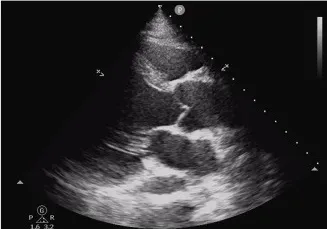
Transthoracic echocardiogram obtained at admission. (A) Parasternal long axis view showing left ventricle dilation and dilation of aortic root and ascending aorta.
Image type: radiology (ultrasound)